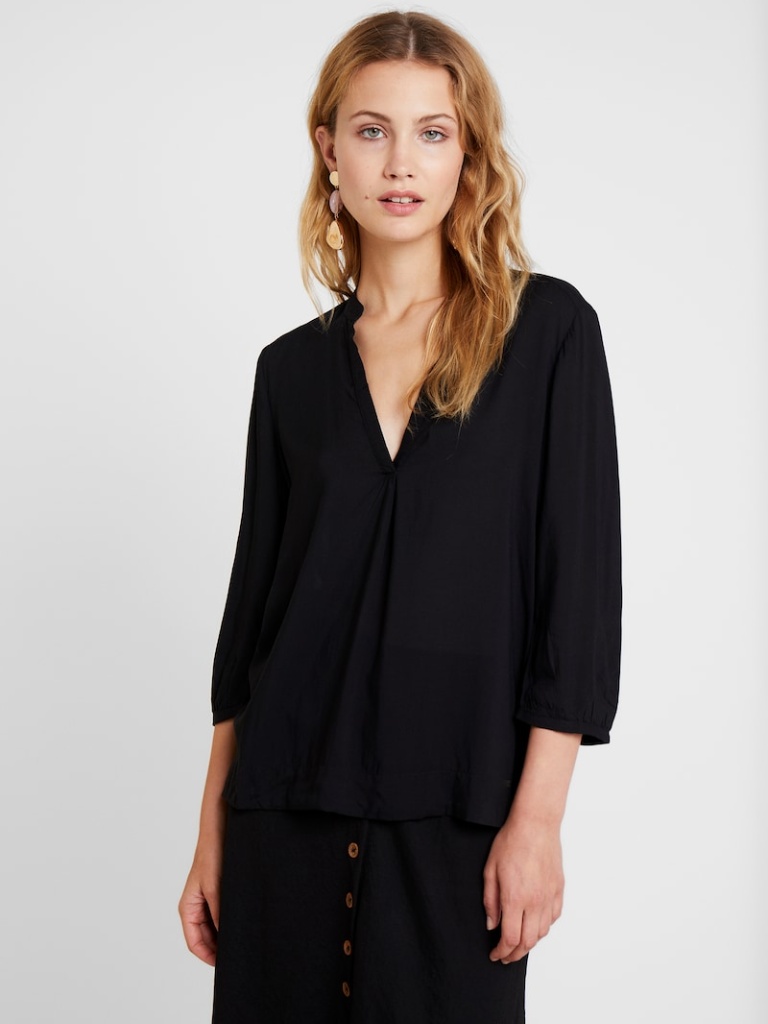
jersey relaxed a long-sleeved with the sleeves down hip length Untucked v-neck tunic